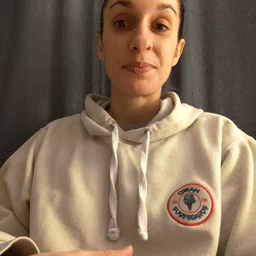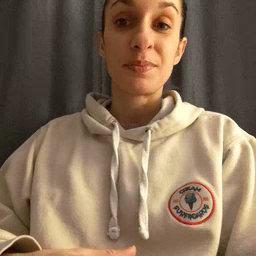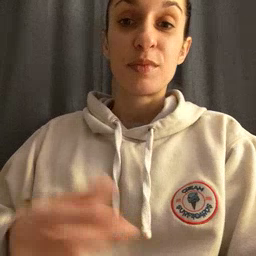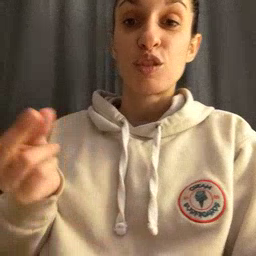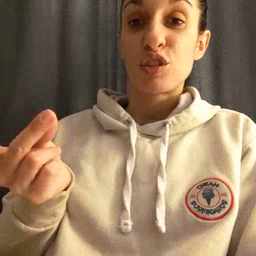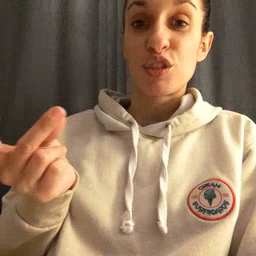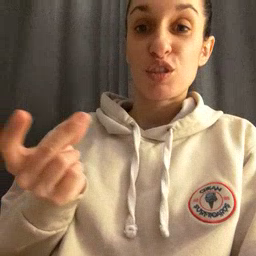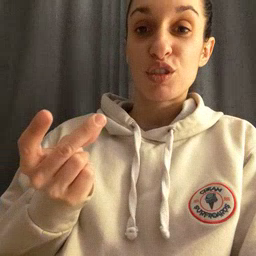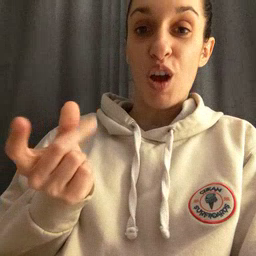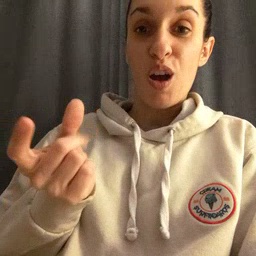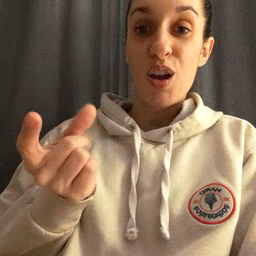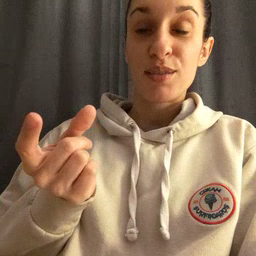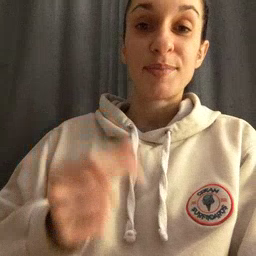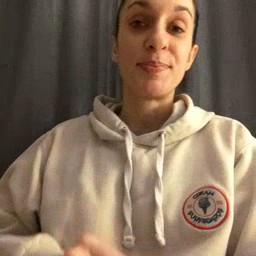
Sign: dog